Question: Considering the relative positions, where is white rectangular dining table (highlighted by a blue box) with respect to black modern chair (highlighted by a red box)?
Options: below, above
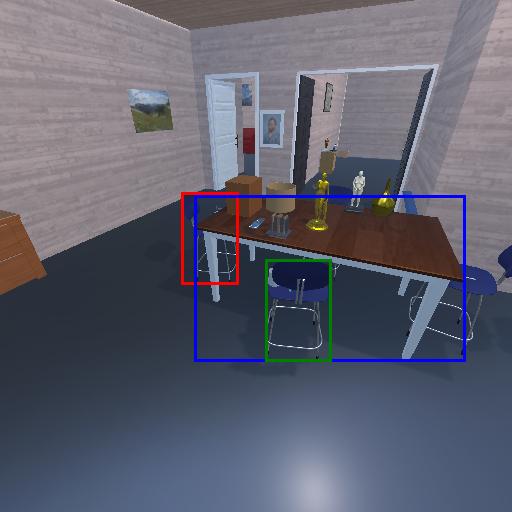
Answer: below